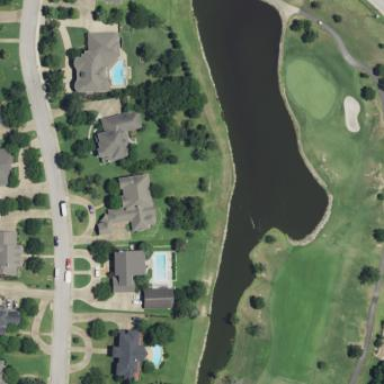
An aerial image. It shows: Water hazard in golf course. The hazard is natural water feature.